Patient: sex M, age 45
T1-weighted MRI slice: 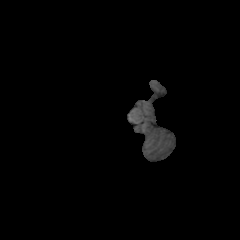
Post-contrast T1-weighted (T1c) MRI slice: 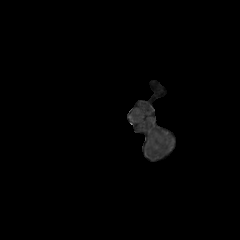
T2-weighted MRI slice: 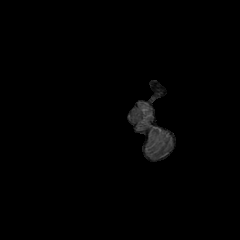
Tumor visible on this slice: no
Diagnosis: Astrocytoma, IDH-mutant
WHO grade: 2